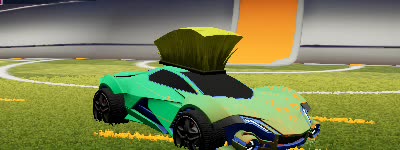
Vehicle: werewolf